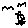
Label: bird